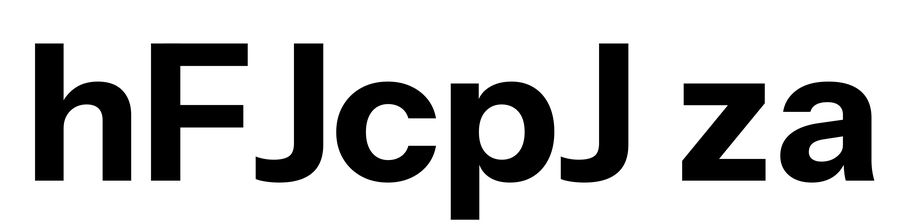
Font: InstrumentSans_Bold